Question: I'm building a program that using a service based database.
My first problem:
I want that when somebody clicks on one of the colors it will store a 'String' in the database like "color_red"
Second problem:
I want that each radio button will store a different integer
Database Schema:

Relevant code:
'''
Public Class Form2
Private Sub TableBindingNavigatorSaveItem_Click(sender As Object, e As EventArgs) Handles TableBindingNavigatorSaveItem.Click
Me.Validate()
Me.TableBindingSource.EndEdit()
Me.TableAdapterManager.UpdateAll(Me.Database1)
End Sub
Private Sub Form2_Load(sender As Object, e As EventArgs) Handles MyBase.Load
'TODO: This line of code loads data into the 'Database1.Table' table. You can move, or remove it, as needed.
Me.TableTableAdapter.Fill(Me.Database1.Table)
End Sub
Private Sub TableDataGridView_CellContentClick(sender As Object, e As DataGridViewCellEventArgs)
End Sub
Private Sub TableBindingNavigator_RefreshItems(sender As Object, e As EventArgs) Handles TableBindingNavigator.RefreshItems
End Sub
Private Sub Nb_typeRadioButton_CheckedChanged(sender As Object, e As EventArgs) Handles Nb_typeRadioButton.CheckedChanged
End Sub
Private Sub PictureBox1_Click(sender As Object, e As EventArgs) Handles PictureBox1.Click
PictureBox1.BorderStyle = BorderStyle.Fixed3D
PictureBox2.BorderStyle = BorderStyle.FixedSingle
PictureBox3.BorderStyle = BorderStyle.FixedSingle
PictureBox4.BorderStyle = BorderStyle.FixedSingle
PictureBox5.BorderStyle = BorderStyle.FixedSingle
End Sub
Private Sub PictureBox2_Click(sender As Object, e As EventArgs) Handles PictureBox2.Click
PictureBox1.BorderStyle = BorderStyle.FixedSingle
PictureBox2.BorderStyle = BorderStyle.Fixed3D
PictureBox3.BorderStyle = BorderStyle.FixedSingle
PictureBox4.BorderStyle = BorderStyle.FixedSingle
PictureBox5.BorderStyle = BorderStyle.FixedSingle
End Sub
Private Sub PictureBox3_Click(sender As Object, e As EventArgs) Handles PictureBox3.Click
PictureBox1.BorderStyle = BorderStyle.FixedSingle
PictureBox2.BorderStyle = BorderStyle.FixedSingle
PictureBox3.BorderStyle = BorderStyle.Fixed3D
PictureBox4.BorderStyle = BorderStyle.FixedSingle
PictureBox5.BorderStyle = BorderStyle.FixedSingle
End Sub
Private Sub PictureBox4_Click(sender As Object, e As EventArgs) Handles PictureBox4.Click
PictureBox1.BorderStyle = BorderStyle.FixedSingle
PictureBox2.BorderStyle = BorderStyle.FixedSingle
PictureBox3.BorderStyle = BorderStyle.FixedSingle
PictureBox4.BorderStyle = BorderStyle.Fixed3D
PictureBox5.BorderStyle = BorderStyle.FixedSingle
End Sub
Private Sub PictureBox5_Click(sender As Object, e As EventArgs) Handles PictureBox5.Click
PictureBox1.BorderStyle = BorderStyle.FixedSingle
PictureBox2.BorderStyle = BorderStyle.FixedSingle
PictureBox3.BorderStyle = BorderStyle.FixedSingle
PictureBox4.BorderStyle = BorderStyle.FixedSingle
PictureBox5.BorderStyle = BorderStyle.Fixed3D
End Sub
Private Sub Button1_Click(sender As Object, e As EventArgs) Handles Button1.Click
Try
Me.Validate()
Me.TableBindingSource.EndEdit()
Me.TableAdapterManager.UpdateAll(Me.Database1)
Catch ex As Exception
MsgBox(ex.Message)
End Try
Try
Dim db As New Database1TableAdapters.TableTableAdapter
Dim dbimg As String = db.GetData.Rows(0).Item(1)
PictureBox1.Image = My.Resources.ResourceManager.GetObject(dbimg)
Catch ex As Exception
MsgBox(ex.Message)
End Try
End Sub
Private Sub Button2_Click(sender As Object, e As EventArgs) Handles Button2.Click
Me.Close()
End Sub
End Class
'''
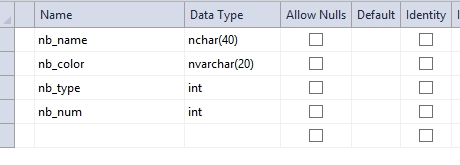
Answer: I will update my answer as soon as you provide more quality information.
For now here is what I understood you want to do:
In 'Button.Click' event you should write:
'''
If Me.Radiobutton1.Checked = True than
Value = 1 '' For Example
Else
Value = 2 '' For Example
End If
'''
Or you can do it like this:
'''
If Me.Radiobutton1.Checked = True than
Value = 1
ElseIf Me.Radiobutton2.Checked = True than
Value = 2
End if
'''
This is about giving values according to checked 'RadioButton'.
And about marked 'PictureBox' I would just add to 'Button.Click' event:
'''
If Me.PictureBox1.BorderStyle = BorderStyle.Fixed3D Then
StringValue = 1
ElseIf Me.PictureBox2.BorderStyle = BorderStyle.Fixed3D Then
StringValue = 2
ElseIf Me.PictureBox3.BorderStyle = BorderStyle.Fixed3D Then
StringValue = 3
ElseIf Me.PictureBox4.BorderStyle = BorderStyle.Fixed3D Then
StringValue = 4
ElseIf Me.PictureBox5.BorderStyle = BorderStyle.Fixed3D Then
StringValue = 5
End If
'''